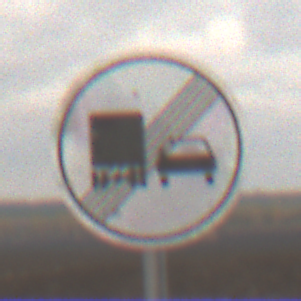
Verkehrszeichen: EndeUeberholverbotKraftfahrzeuge
Umgebung: Outdoor, Nature
Tageszeit: MorningAfternoon
Wetter: Overcast
Licht: Natural
Jahreszeit: NotSpecified
Kontrast: LowContrast